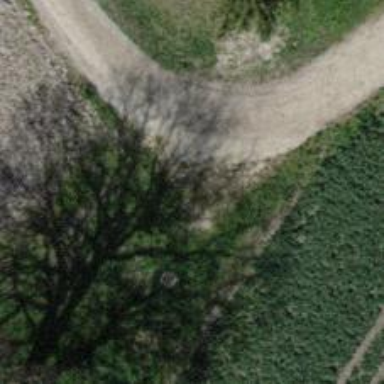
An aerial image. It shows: Unpaved track with grade2 tracktype.